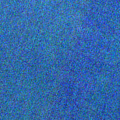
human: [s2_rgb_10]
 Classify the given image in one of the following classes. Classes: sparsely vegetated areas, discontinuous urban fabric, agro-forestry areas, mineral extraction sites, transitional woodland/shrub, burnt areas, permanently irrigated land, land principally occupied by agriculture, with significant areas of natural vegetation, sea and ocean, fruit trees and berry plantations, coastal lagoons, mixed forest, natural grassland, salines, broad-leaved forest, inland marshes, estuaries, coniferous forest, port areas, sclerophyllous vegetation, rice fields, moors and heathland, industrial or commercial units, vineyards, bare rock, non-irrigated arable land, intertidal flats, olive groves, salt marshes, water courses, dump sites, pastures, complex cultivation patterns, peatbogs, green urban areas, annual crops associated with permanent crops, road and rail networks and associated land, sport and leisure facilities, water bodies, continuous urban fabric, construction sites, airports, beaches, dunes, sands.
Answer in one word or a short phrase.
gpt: water bodies